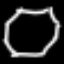
Label: octagon